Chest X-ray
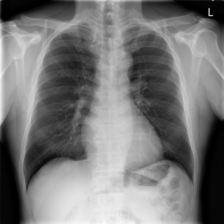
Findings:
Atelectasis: negative
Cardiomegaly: negative
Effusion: negative
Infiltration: negative
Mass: negative
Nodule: negative
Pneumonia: negative
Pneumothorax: negative
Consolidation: negative
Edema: negative
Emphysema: negative
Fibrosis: negative
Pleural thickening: negative
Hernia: negative